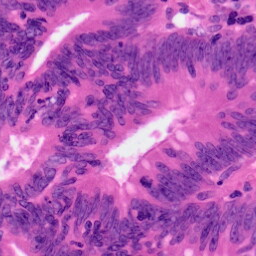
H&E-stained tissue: Colon